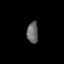
Tissue: lung
Cell type: Epithelial cells
Senescence score: 0.2197
Nuclear area (px): 235
Mean DAPI intensity: 104.383